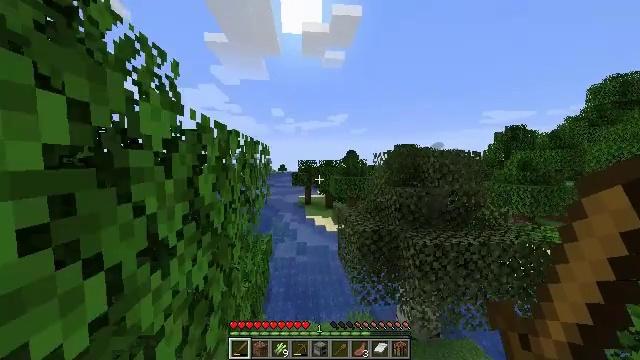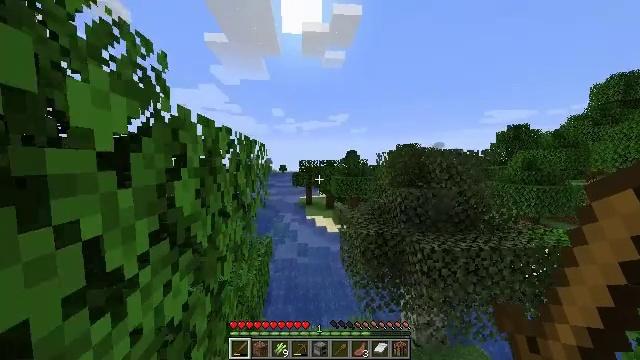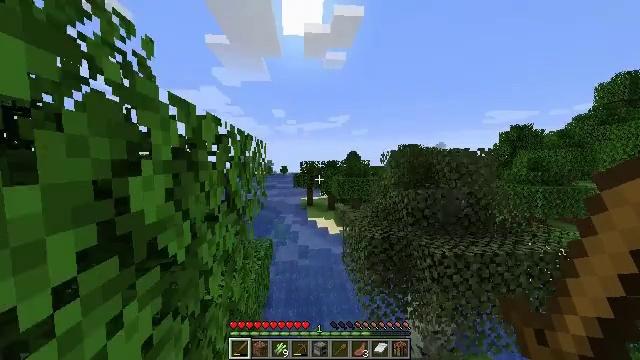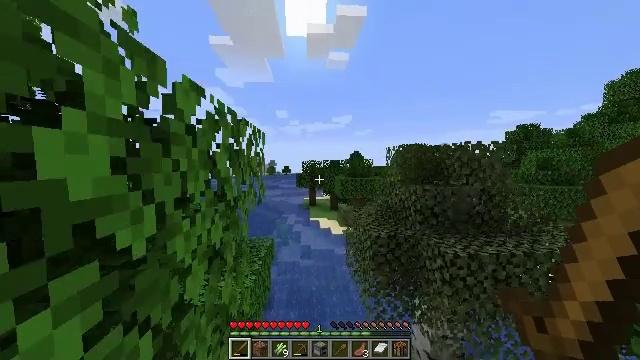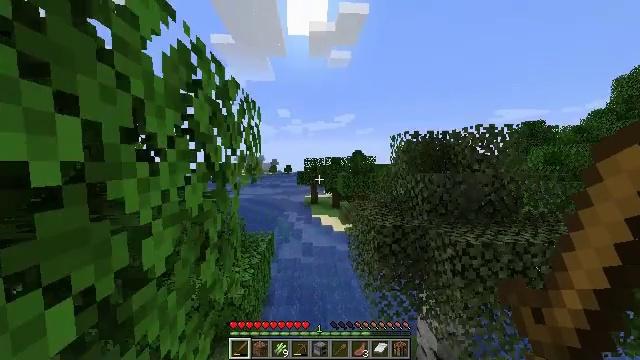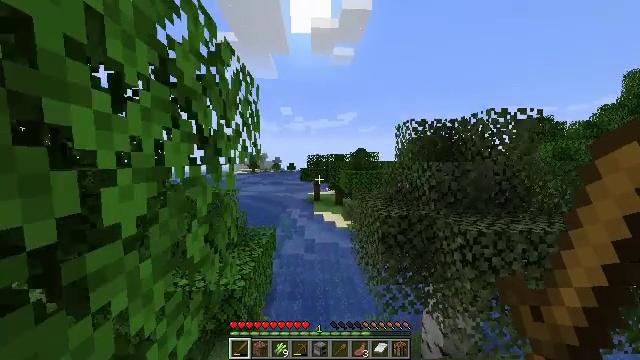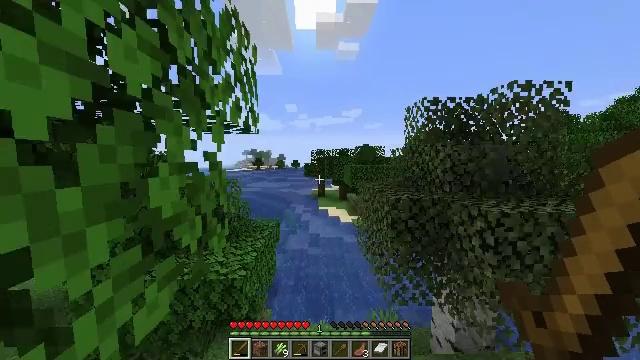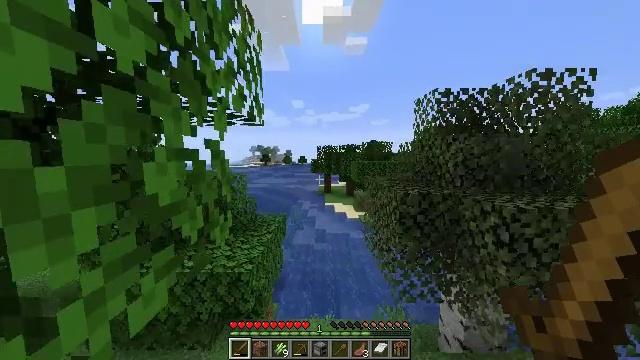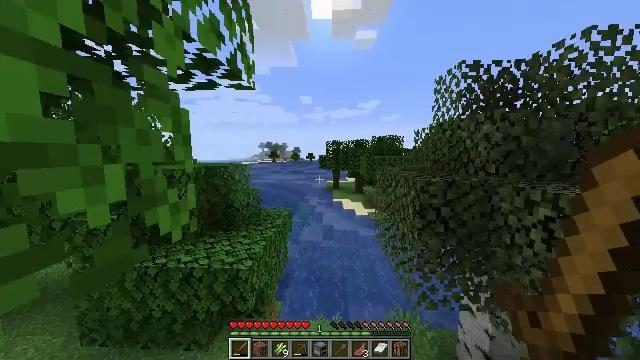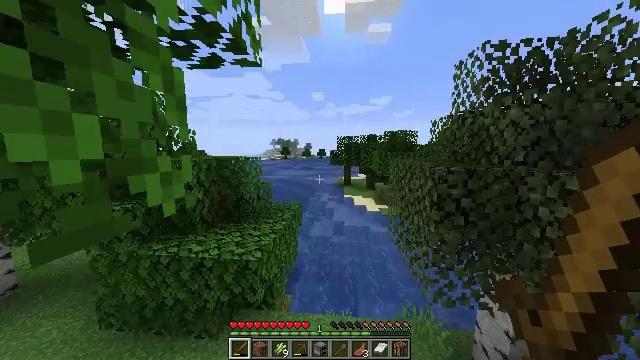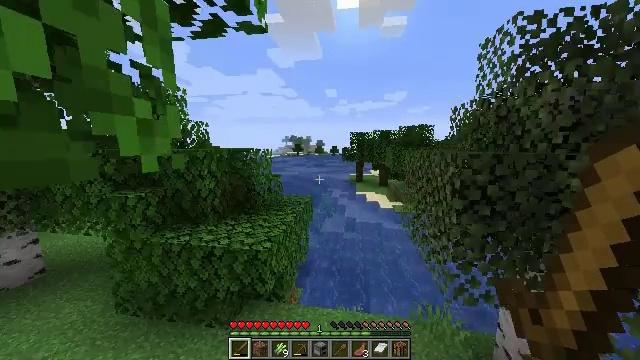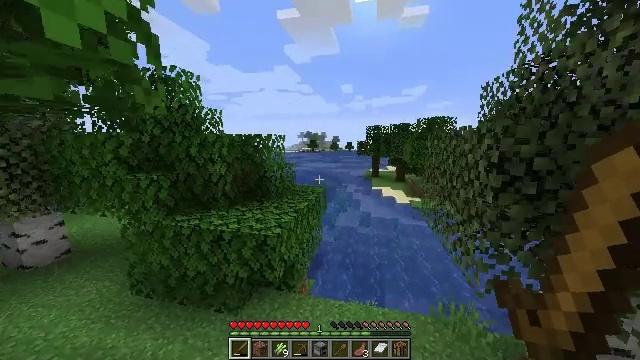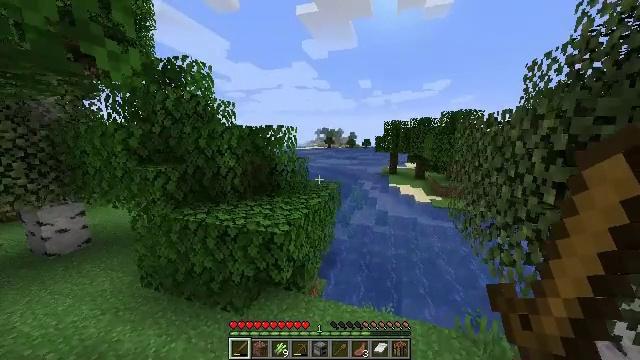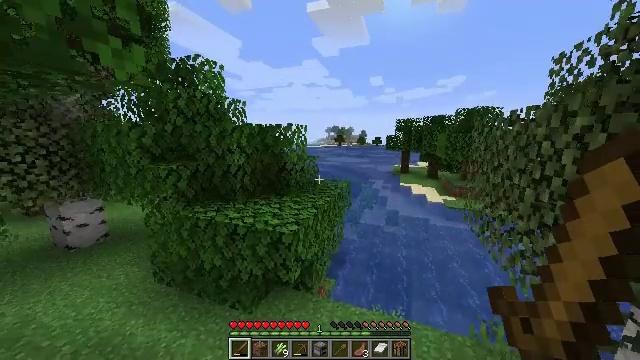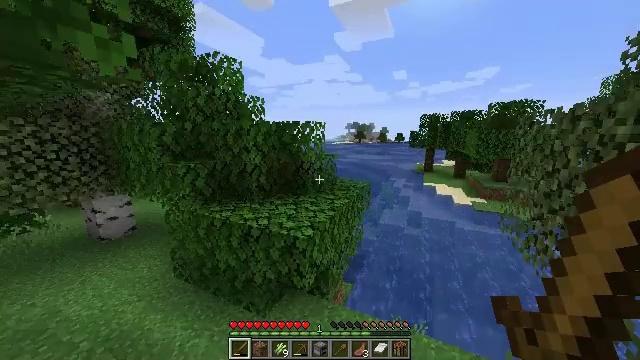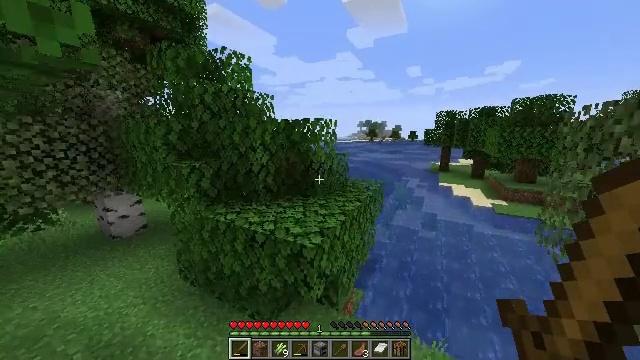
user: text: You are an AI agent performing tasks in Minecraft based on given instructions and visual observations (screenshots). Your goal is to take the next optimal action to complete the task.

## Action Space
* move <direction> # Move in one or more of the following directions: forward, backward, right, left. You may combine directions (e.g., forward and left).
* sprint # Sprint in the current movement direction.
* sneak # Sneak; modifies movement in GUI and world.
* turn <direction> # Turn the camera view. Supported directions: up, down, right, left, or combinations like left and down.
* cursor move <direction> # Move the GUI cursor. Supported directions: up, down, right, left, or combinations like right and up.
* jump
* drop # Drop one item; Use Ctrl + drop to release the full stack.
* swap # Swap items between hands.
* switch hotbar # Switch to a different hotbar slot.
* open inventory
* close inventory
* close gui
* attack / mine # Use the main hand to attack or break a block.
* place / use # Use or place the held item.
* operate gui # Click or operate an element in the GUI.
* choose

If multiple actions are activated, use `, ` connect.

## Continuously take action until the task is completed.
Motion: motion action
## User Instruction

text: Cut down the sugar cane stalks.
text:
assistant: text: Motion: move forward, sprint
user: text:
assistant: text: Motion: move forward, sprint
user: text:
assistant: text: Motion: move forward, sprint
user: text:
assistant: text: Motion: move forward, sprint
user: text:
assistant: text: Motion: move forward, sprint
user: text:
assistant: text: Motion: move forward, sprint, turn left
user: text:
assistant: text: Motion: move forward, sprint, turn left
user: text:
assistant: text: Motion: move forward, sprint, turn left
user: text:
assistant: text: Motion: move forward, sprint, turn left
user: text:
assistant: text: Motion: move forward, sprint, turn left
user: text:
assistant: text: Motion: move forward, sprint, turn left
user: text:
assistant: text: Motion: move forward, sprint, turn left
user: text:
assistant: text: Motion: move forward, sprint, turn left
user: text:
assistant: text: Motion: move forward, sprint, turn left
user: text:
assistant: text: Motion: move forward, sprint, turn left
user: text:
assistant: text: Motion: move forward, sprint, turn left
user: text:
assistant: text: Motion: move forward, sprint, turn left
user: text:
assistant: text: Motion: move forward, sprint, turn left
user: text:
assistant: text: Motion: move forward, sprint, turn left
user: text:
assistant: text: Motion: move forward, sprint, turn left
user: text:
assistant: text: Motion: move forward, sprint, turn left
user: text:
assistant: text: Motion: move forward, sprint, turn left
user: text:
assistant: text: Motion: move forward, sprint, turn left and up
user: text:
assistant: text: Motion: move forward, sprint, turn left
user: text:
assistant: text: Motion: move forward, sprint, turn left
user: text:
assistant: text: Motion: move forward, sprint, turn left
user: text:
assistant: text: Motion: move forward, sprint
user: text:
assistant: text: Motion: move forward, sprint
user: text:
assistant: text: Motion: move forward, sprint
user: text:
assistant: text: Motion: move forward, sprint